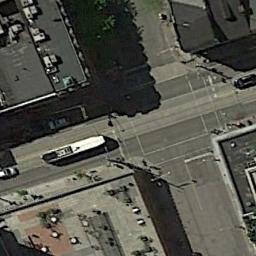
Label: intersection